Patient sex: M
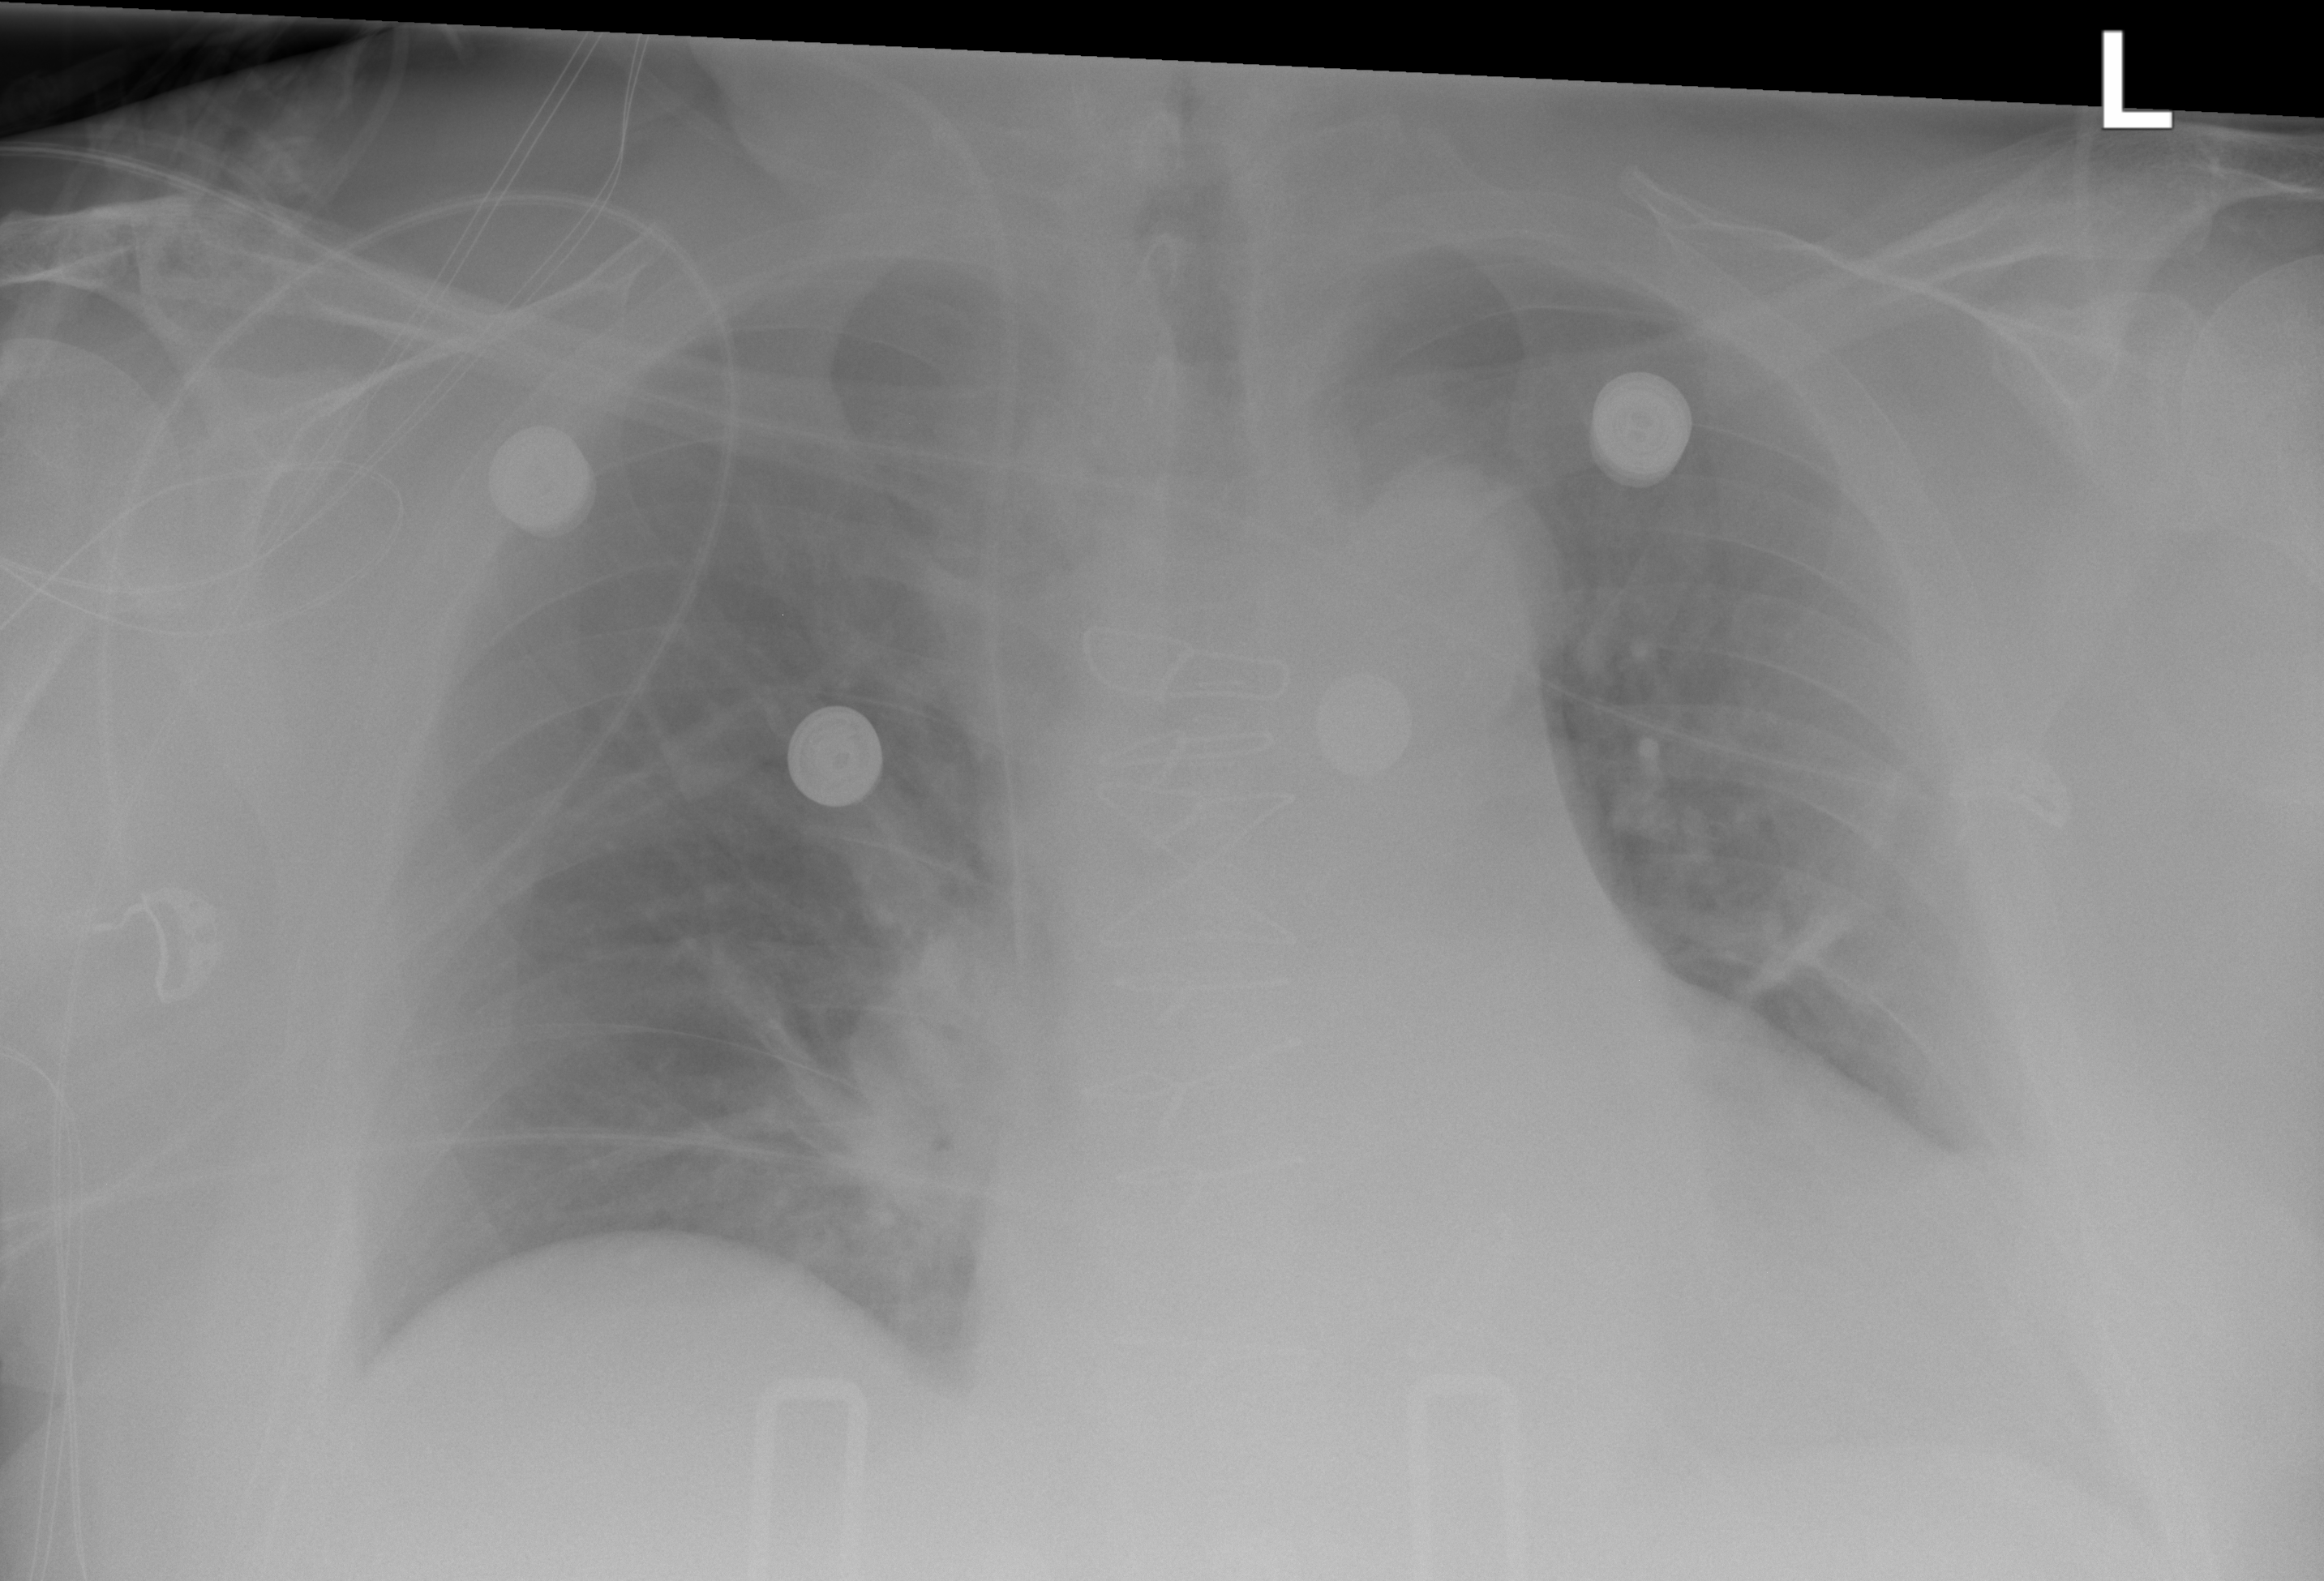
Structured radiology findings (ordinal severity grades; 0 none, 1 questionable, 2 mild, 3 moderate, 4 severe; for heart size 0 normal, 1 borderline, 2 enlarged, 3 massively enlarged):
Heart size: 2
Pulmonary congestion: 2
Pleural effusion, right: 0
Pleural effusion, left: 2
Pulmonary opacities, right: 0
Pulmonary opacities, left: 0
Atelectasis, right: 2
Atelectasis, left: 2